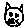
Label: cat